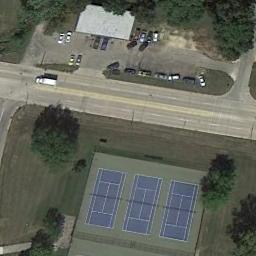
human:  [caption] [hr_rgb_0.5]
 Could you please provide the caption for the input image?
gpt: Tennis court on the lawn with trees and parking nearby .

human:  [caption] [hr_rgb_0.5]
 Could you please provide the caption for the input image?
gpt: There are two tennis courts here and cars parked around the court .

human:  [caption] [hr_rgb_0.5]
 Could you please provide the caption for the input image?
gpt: The tennis court is on the bare land next to some trees and the parking lot .

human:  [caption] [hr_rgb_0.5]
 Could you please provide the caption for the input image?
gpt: Lots of cars are near the tennis courts .

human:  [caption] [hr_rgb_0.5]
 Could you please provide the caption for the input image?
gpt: The tennis court is on a green meadow beside a road .